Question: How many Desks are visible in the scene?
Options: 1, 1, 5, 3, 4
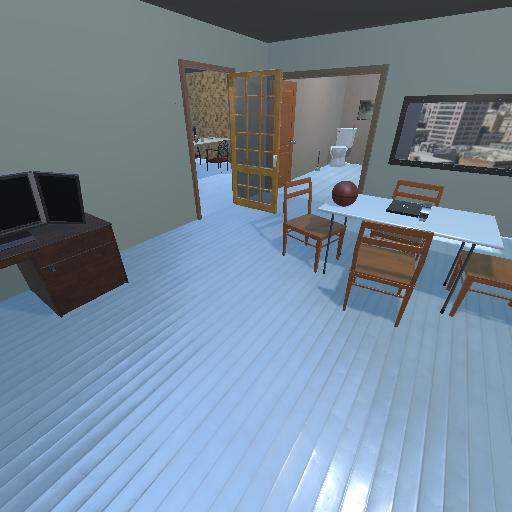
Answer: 1